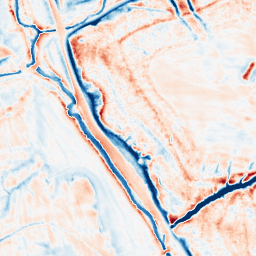
Category: edge_preserving
Decomposition family: anisotropic_diffusion
Decomposition parameters: iterations: 50
kappa: 10
gamma: 0.2
Upsampling method: sinc_hamming
Upsampling parameters: scale: 2
kernel_size: 4
Upsampling scale: 2